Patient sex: F
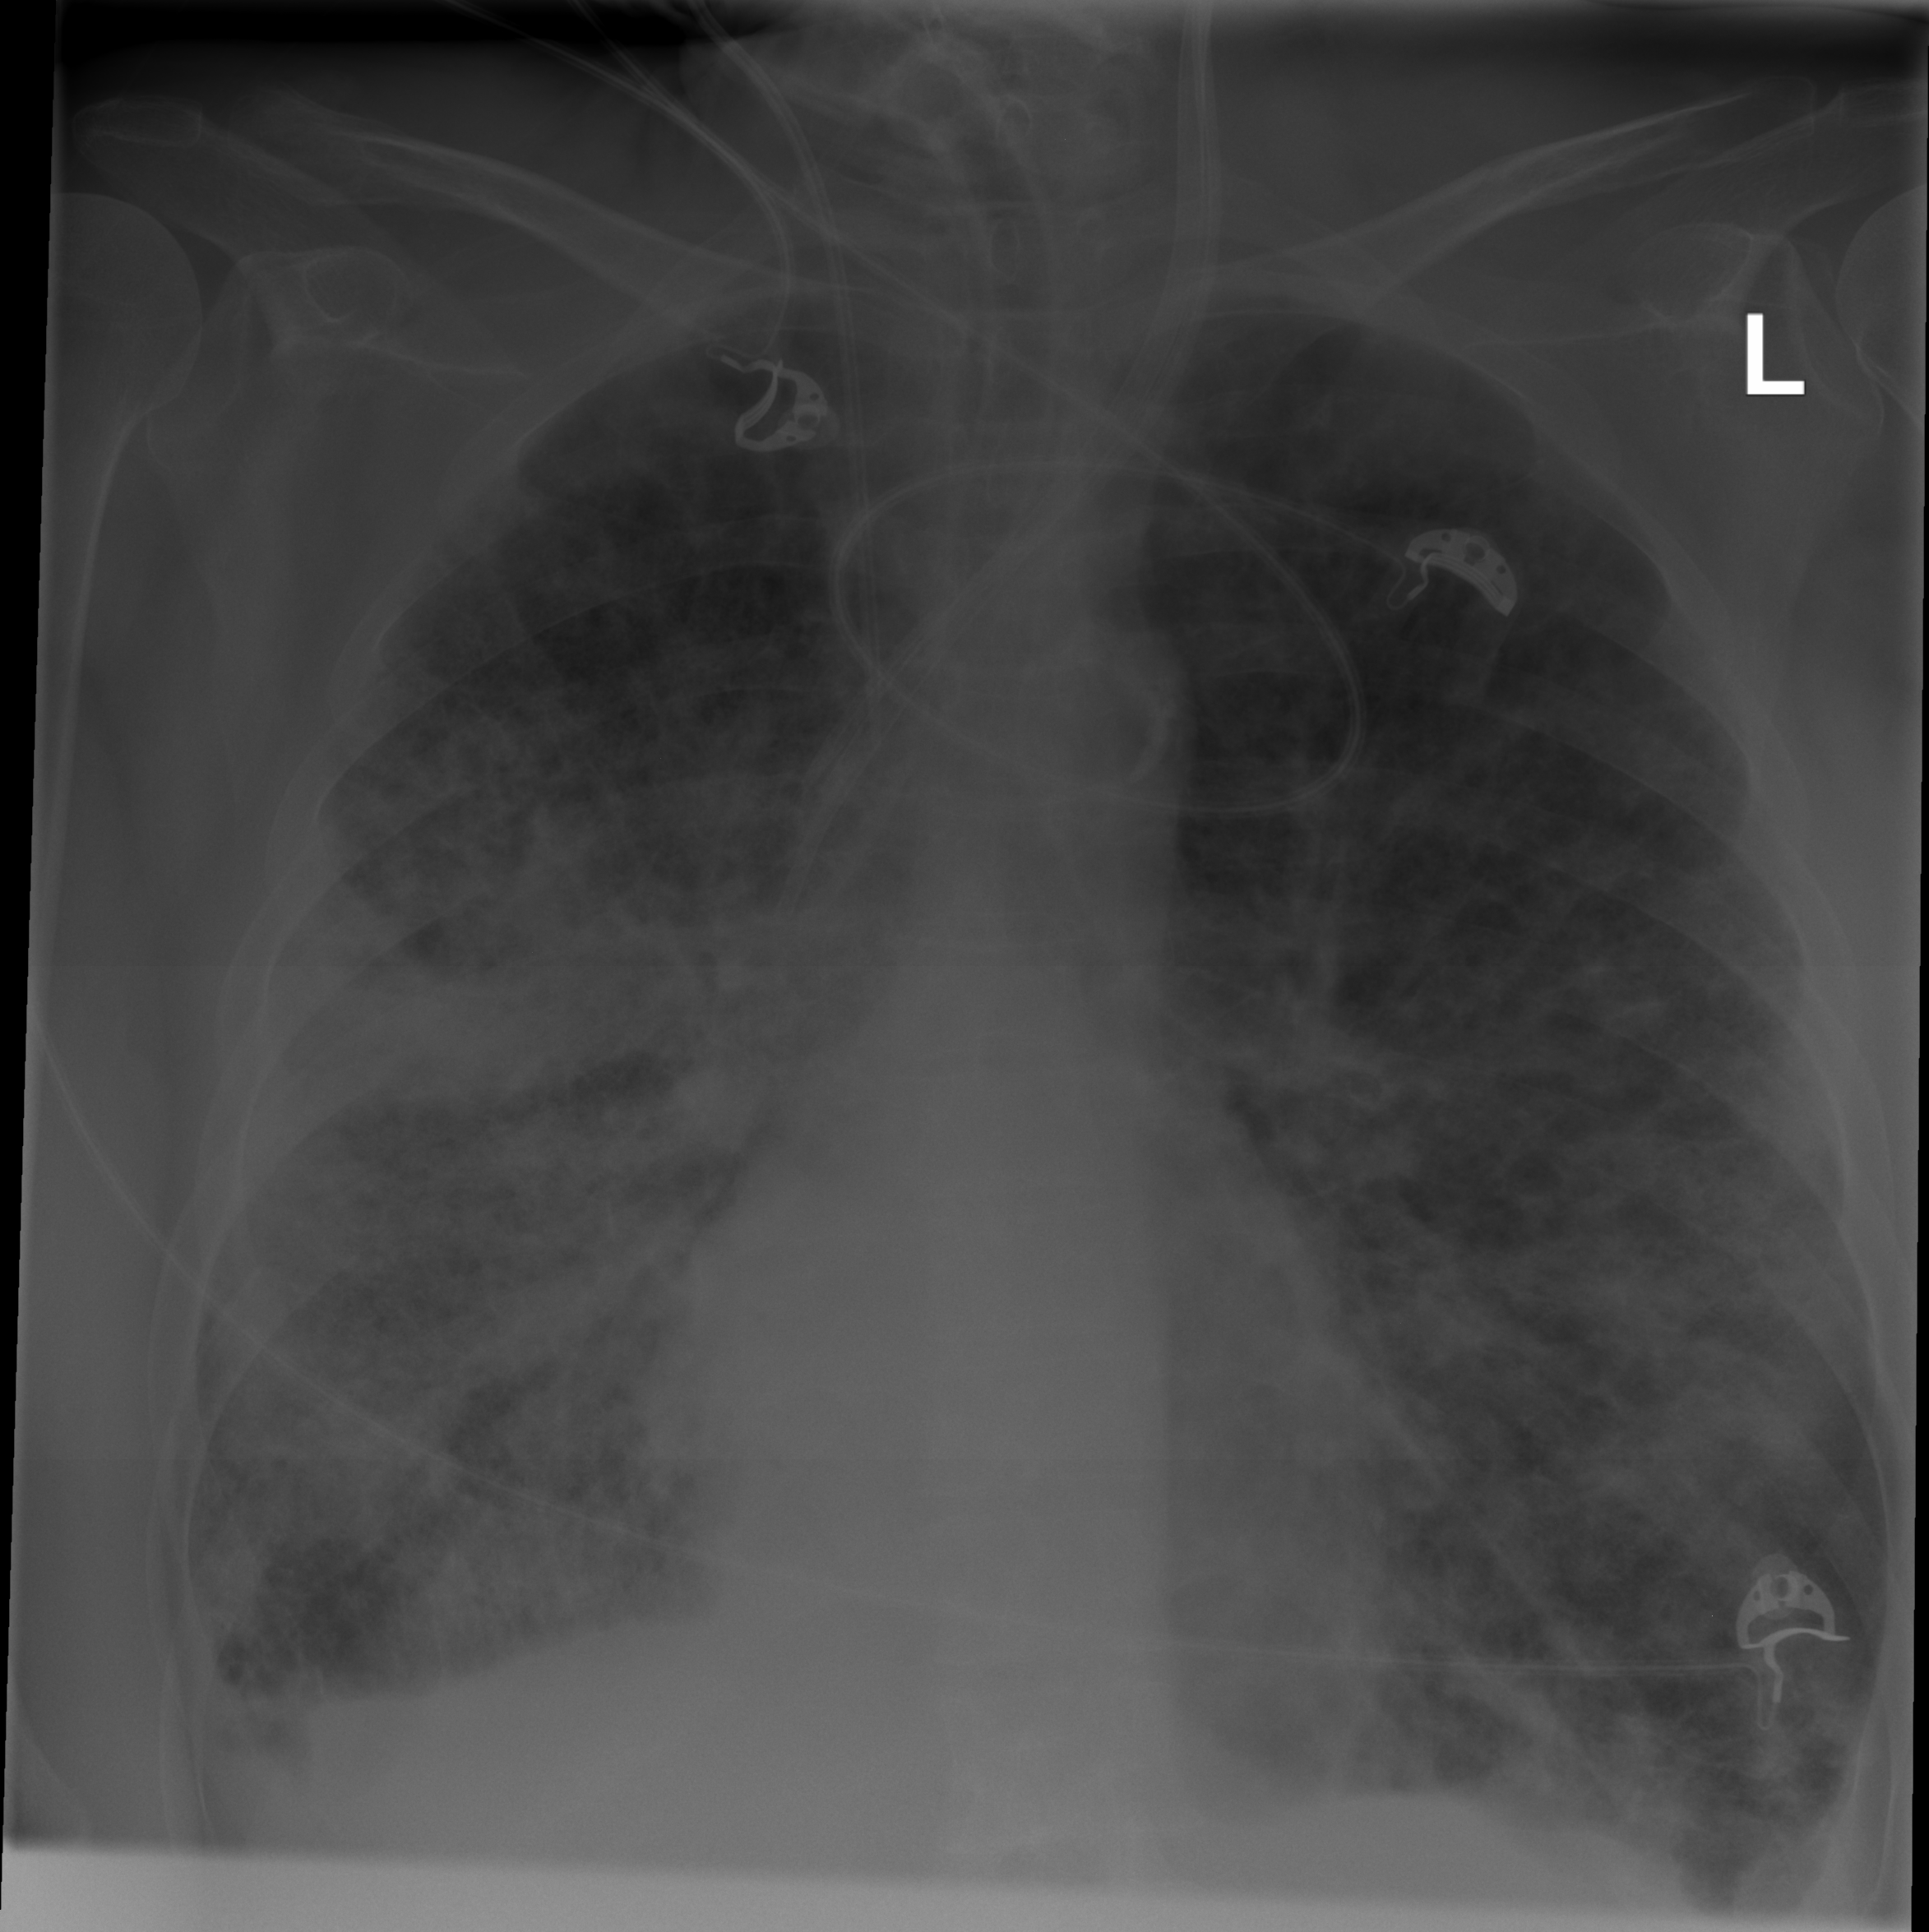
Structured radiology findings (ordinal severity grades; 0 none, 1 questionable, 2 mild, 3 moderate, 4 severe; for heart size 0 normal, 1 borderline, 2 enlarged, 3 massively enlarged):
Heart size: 0
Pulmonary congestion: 2
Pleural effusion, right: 2
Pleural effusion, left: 2
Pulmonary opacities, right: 4
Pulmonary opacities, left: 3
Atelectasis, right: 3
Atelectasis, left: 3